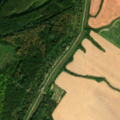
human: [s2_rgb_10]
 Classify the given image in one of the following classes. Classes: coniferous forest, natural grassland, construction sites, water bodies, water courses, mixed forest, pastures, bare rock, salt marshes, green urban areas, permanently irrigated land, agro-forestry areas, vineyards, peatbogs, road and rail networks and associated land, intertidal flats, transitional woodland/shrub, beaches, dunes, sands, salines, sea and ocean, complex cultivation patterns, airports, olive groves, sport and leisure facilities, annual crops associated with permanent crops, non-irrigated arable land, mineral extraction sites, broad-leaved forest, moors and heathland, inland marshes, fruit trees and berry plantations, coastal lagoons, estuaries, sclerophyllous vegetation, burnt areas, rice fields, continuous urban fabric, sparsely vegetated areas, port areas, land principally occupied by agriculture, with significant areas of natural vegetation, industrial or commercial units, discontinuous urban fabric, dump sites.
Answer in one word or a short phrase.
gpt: non-irrigated arable land, broad-leaved forest, inland marshes